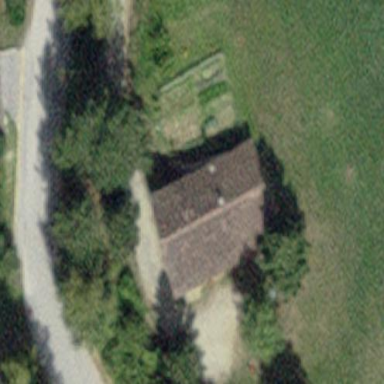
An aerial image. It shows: Simple house.